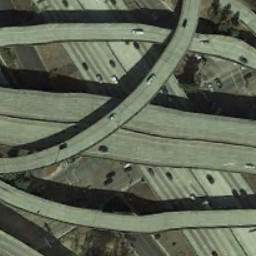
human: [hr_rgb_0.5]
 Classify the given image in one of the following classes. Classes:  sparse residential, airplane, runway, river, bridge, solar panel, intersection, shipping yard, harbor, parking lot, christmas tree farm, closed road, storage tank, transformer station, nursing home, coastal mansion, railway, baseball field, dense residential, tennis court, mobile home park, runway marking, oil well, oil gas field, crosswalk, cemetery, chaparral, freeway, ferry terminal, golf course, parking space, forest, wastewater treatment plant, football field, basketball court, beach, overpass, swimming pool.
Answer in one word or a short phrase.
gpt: overpass